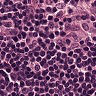
Metastatic tissue present: no